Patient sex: M
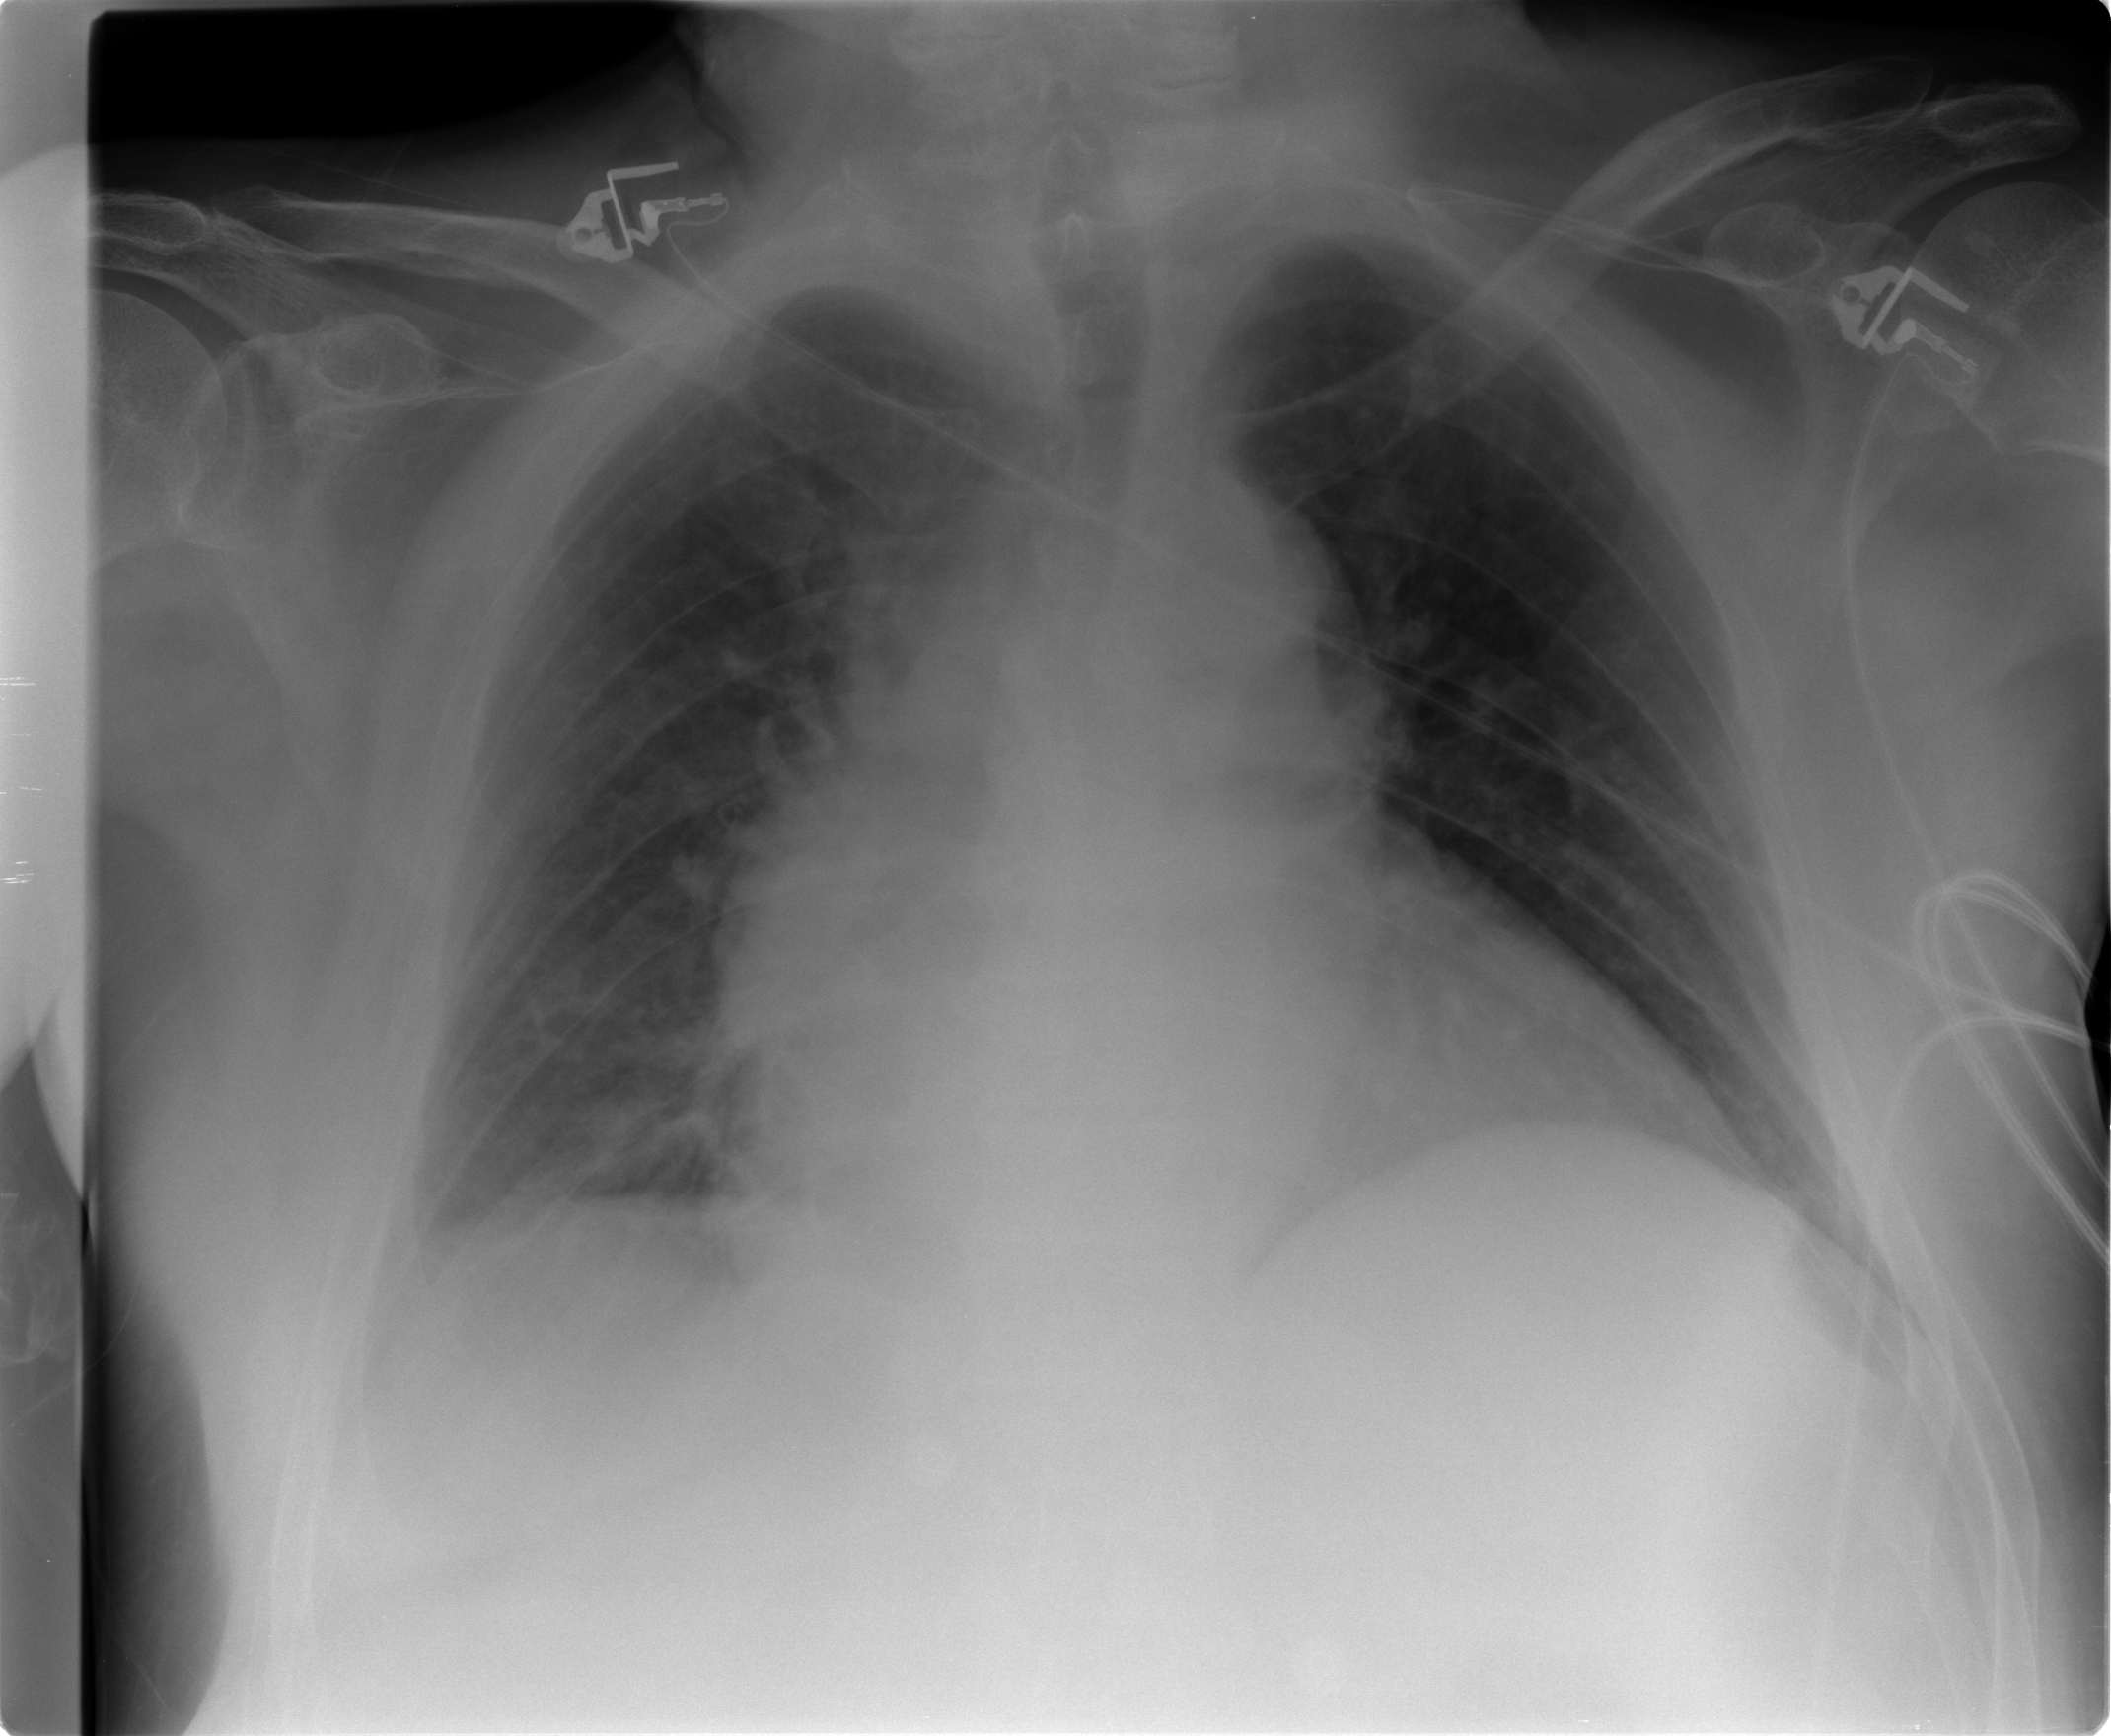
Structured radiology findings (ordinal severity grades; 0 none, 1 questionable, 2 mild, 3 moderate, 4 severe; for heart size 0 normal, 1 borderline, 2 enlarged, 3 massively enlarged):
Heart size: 3
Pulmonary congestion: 2
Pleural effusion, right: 0
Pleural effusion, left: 0
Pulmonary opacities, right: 0
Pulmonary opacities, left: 0
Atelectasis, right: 0
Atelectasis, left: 0